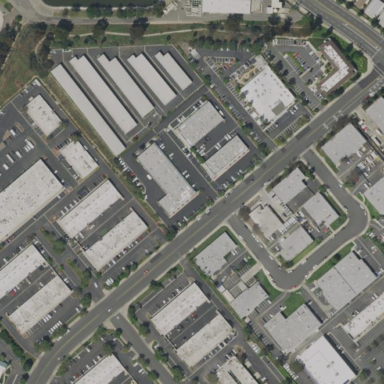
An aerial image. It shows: Commercial area.